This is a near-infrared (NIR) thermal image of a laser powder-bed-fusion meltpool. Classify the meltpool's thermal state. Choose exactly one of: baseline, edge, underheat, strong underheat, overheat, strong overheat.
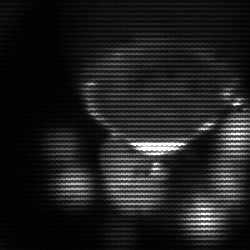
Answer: edge